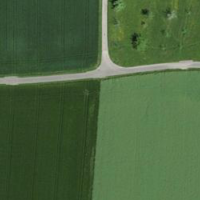
EUNIS habitat code: 52
Species observed at this site:
Pseudochorthippus parallelus